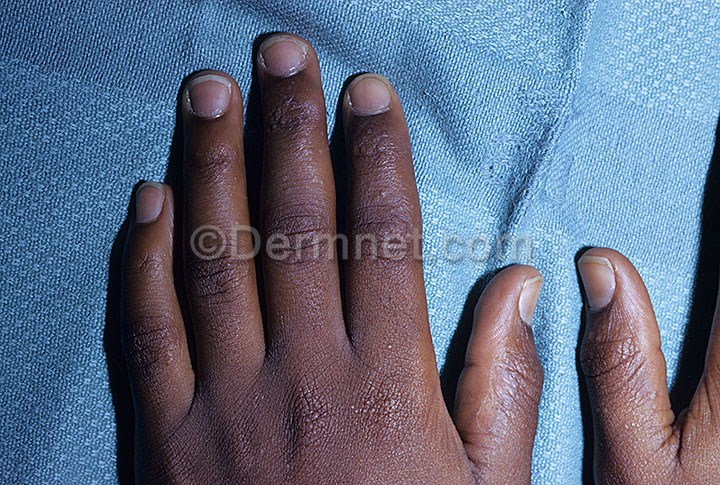
Disease: Psoriasis pictures Lichen Planus and related diseases